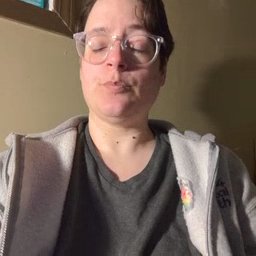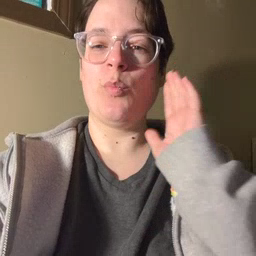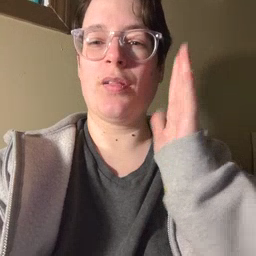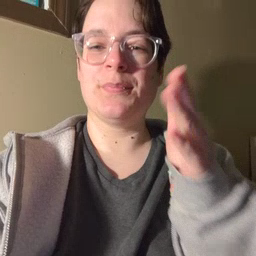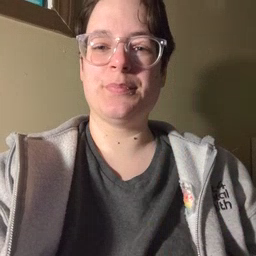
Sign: will